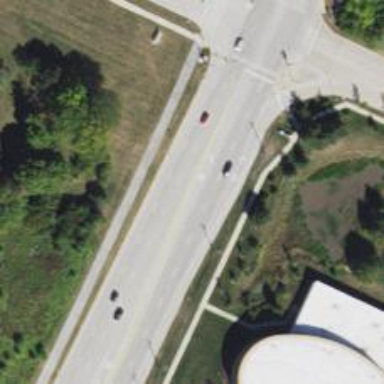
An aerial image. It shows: Secondary road with separate asphalt sidewalk.